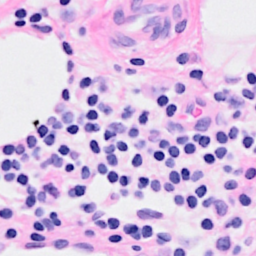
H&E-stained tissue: Breast